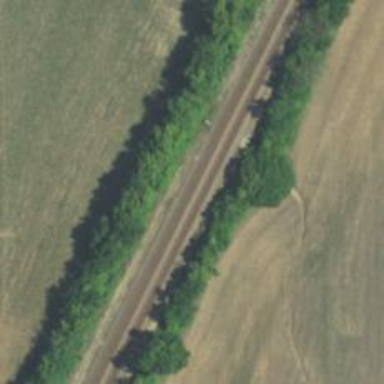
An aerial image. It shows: Two railway tracks with rails.